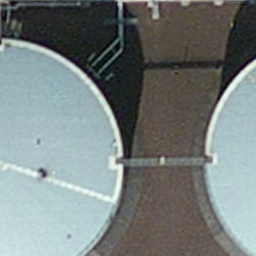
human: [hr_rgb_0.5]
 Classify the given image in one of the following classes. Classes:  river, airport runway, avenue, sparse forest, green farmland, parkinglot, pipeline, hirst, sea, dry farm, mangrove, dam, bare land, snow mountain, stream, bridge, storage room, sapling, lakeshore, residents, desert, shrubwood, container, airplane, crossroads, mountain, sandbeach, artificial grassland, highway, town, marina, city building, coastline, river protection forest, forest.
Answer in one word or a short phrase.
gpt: storage room